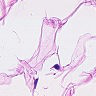
Metastatic tissue present: no